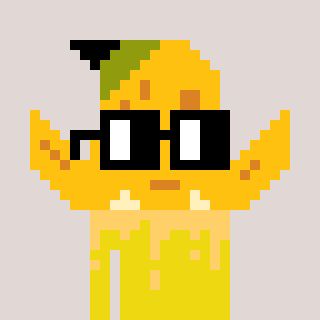
a pixel art character with square black glasses, a banana-shaped head and a yellow-colored body on a warm background